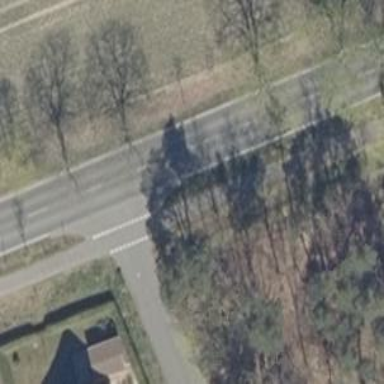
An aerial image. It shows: Road with "give way" sign.